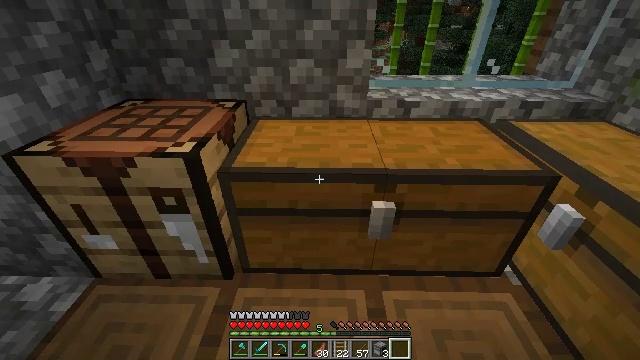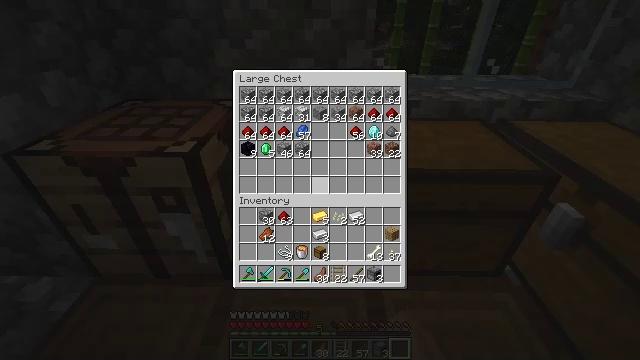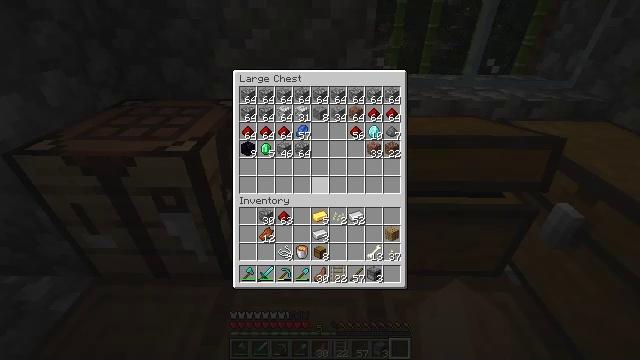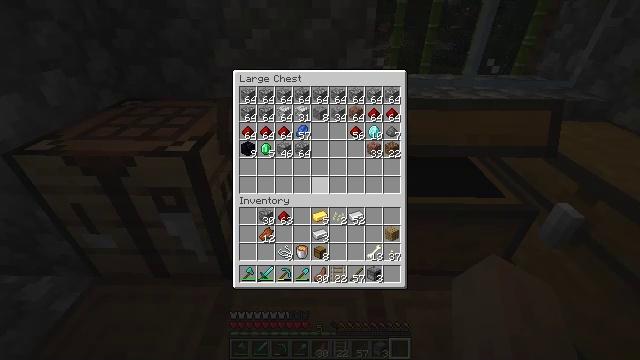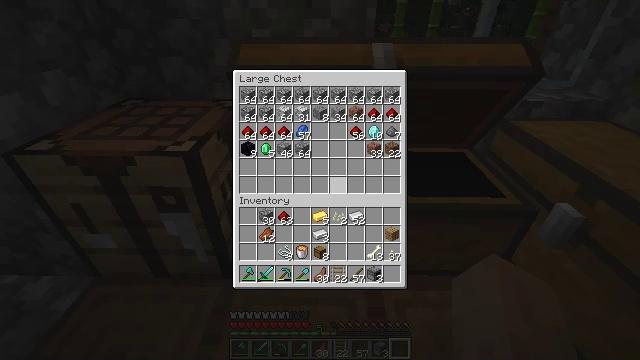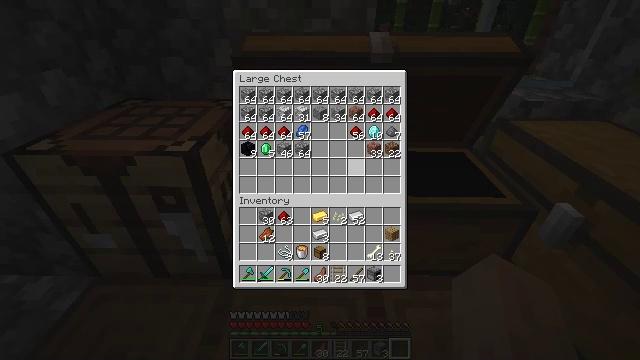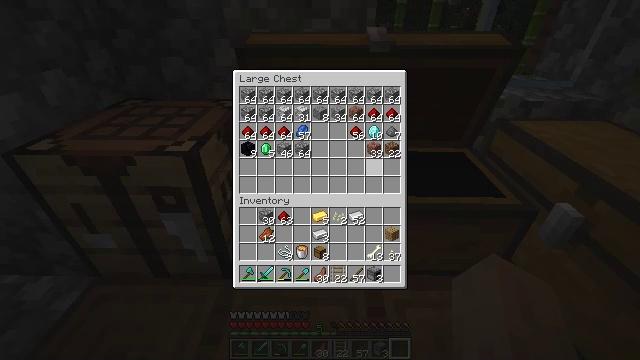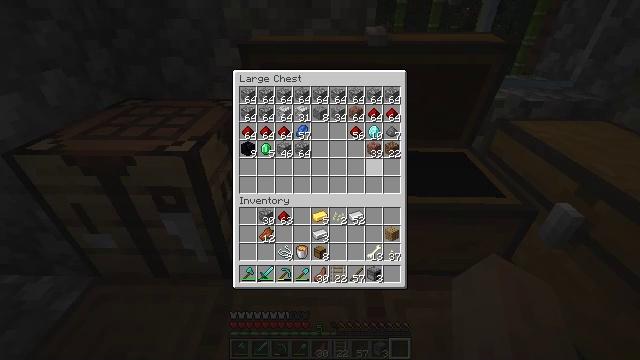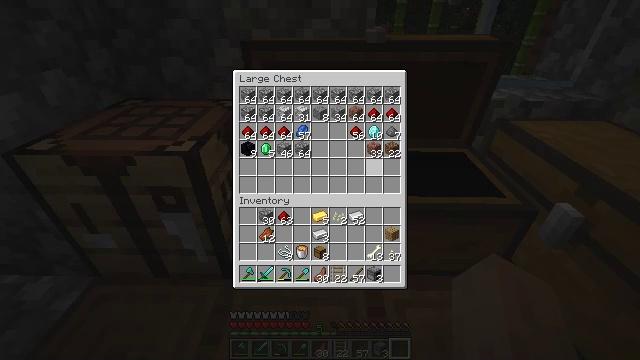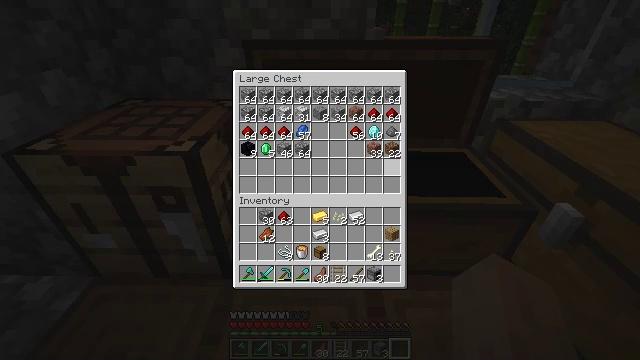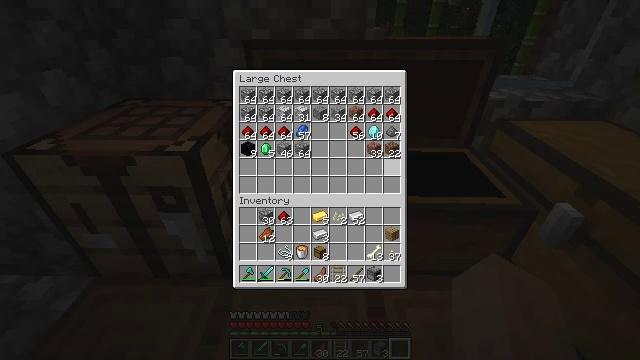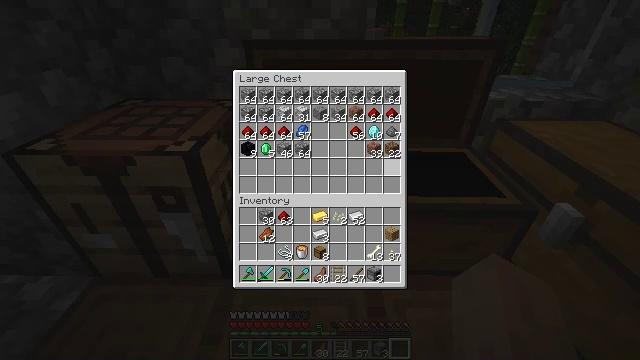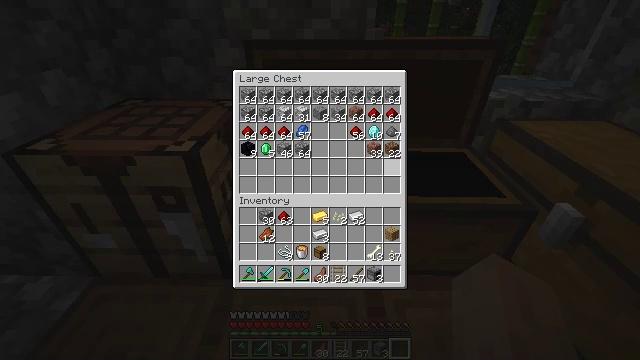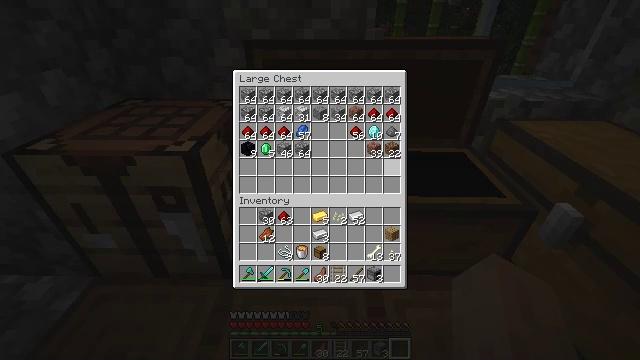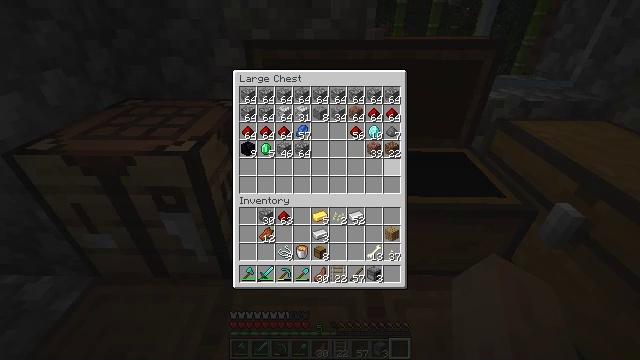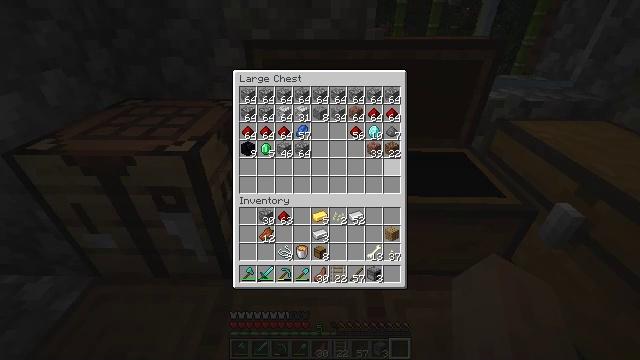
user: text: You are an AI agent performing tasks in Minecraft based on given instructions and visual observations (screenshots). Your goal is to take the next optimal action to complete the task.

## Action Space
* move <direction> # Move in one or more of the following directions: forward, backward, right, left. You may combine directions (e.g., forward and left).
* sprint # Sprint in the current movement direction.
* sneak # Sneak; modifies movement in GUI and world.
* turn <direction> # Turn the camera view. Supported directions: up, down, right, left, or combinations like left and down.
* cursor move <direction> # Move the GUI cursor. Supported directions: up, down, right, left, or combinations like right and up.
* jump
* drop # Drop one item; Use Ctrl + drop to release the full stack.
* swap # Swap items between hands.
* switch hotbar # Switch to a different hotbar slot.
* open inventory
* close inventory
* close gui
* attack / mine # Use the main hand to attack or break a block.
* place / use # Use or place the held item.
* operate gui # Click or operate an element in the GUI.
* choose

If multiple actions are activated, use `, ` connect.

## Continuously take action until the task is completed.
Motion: motion action
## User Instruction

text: Use the crafting interface to obtain spruce wood.
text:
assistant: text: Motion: open gui
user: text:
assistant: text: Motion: no_op
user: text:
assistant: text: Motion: no_op
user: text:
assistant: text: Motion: cursor move right
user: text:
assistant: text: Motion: cursor move right
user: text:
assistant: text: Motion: cursor move right
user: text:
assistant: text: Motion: no_op
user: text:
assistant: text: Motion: no_op
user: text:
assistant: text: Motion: no_op
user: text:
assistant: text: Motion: no_op
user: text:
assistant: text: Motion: no_op
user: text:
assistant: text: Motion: no_op
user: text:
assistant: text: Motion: no_op
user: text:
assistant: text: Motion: no_op
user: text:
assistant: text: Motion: no_op
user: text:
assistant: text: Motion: no_op
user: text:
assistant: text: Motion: no_op
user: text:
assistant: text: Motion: no_op
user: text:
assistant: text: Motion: no_op
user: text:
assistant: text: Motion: no_op
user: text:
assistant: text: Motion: no_op
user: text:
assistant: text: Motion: no_op
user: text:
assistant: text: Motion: no_op
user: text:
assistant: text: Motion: no_op
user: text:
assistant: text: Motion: no_op
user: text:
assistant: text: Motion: no_op
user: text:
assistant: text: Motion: no_op
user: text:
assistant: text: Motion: no_op
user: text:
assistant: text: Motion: no_op
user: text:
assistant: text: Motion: no_op